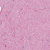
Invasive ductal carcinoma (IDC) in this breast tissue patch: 1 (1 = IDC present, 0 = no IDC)